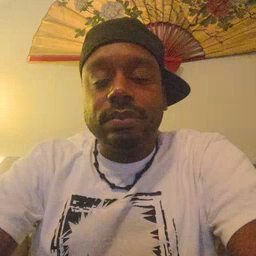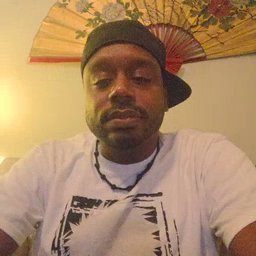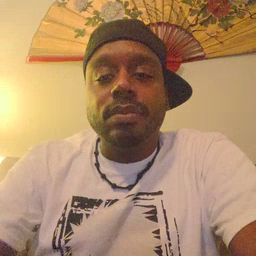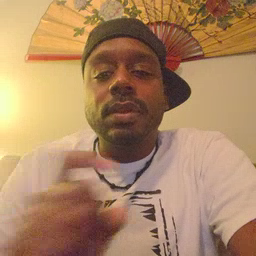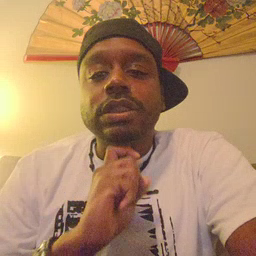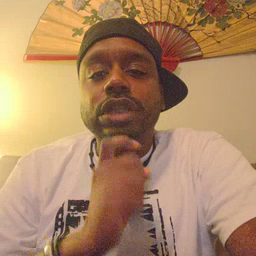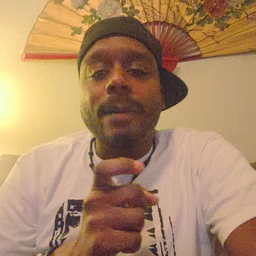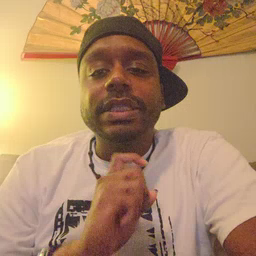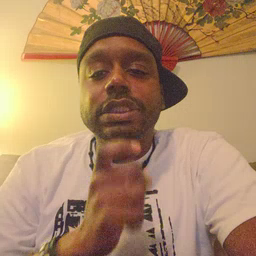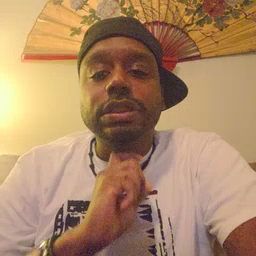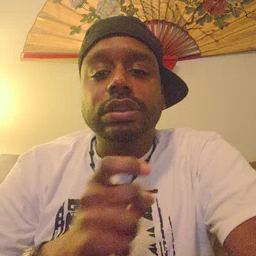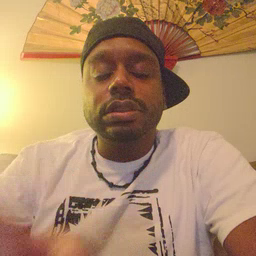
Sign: garbage